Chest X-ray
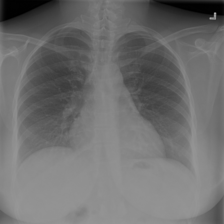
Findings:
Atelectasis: negative
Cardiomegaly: positive
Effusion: positive
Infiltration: negative
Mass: negative
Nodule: negative
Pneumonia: negative
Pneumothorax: negative
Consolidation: negative
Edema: negative
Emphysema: negative
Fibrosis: negative
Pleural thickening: negative
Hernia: negative